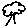
Label: tree